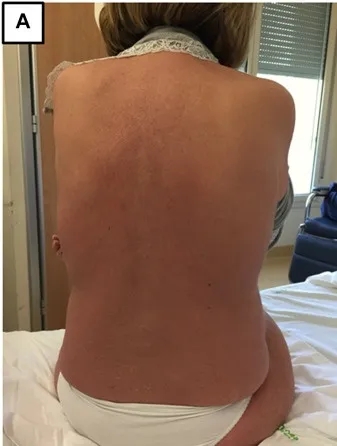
Cutaneous and mucosal involvement in Stevens-Johnson syndrome (day 45 of osimertinib). (A) Diffuse painful G3 erythema over the entire body upon hospital admission. The patient also had mucositis of the oral cavity (with blisters), pharynx (causing dysphagia), eyes, vagina, and nose (with ulcers causing episodes of epistaxis). SCORTEN score 3.
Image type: medical_photograph (skin_photograph)